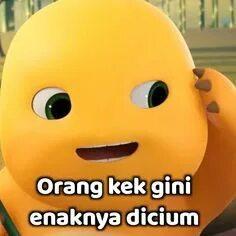
Label: nailong